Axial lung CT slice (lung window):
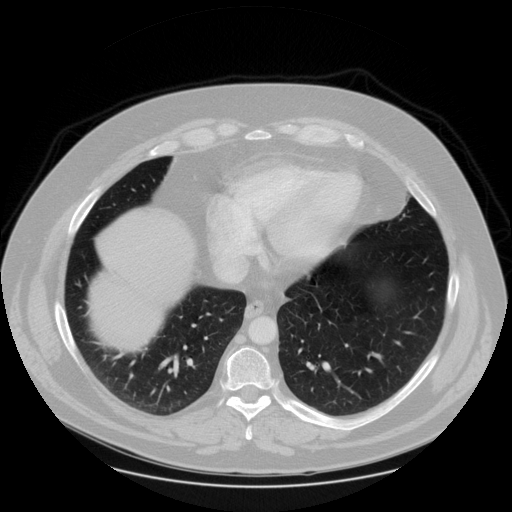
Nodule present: no